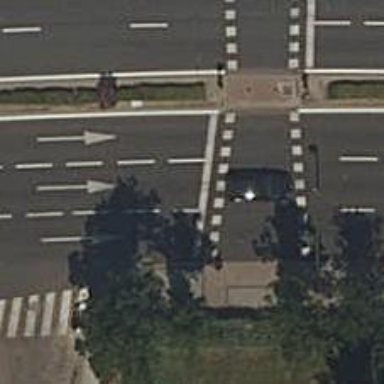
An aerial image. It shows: Road with traffic signals.